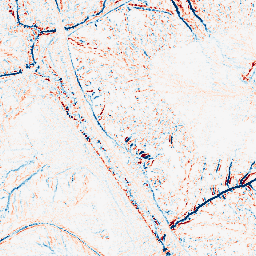
Category: edge_preserving
Decomposition family: median
Decomposition parameters: size: 5
Upsampling method: bicubic
Upsampling parameters: scale: 2
Upsampling scale: 2